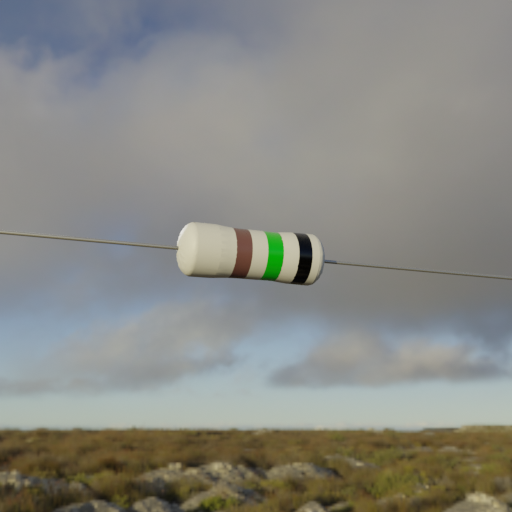
Resistor colour bands (in order): brown, green, black